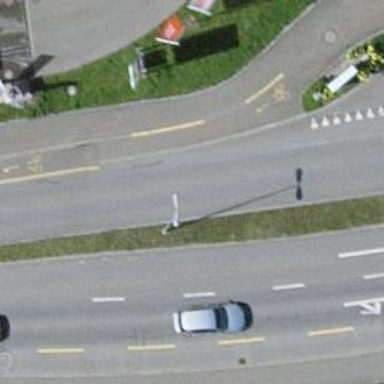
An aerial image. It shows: Tertiary road with asphalt surface.